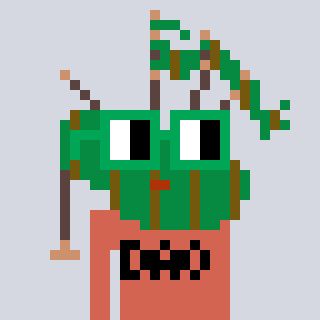
a pixel art character with square green glasses, a bagpipe-shaped head and a peachy-colored body on a cool background